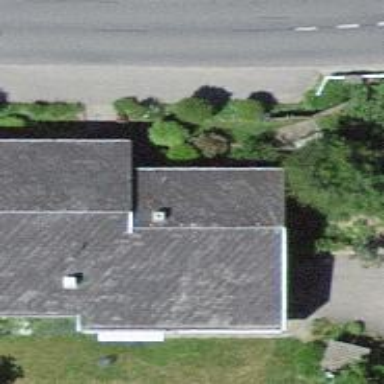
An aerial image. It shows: Residential building.